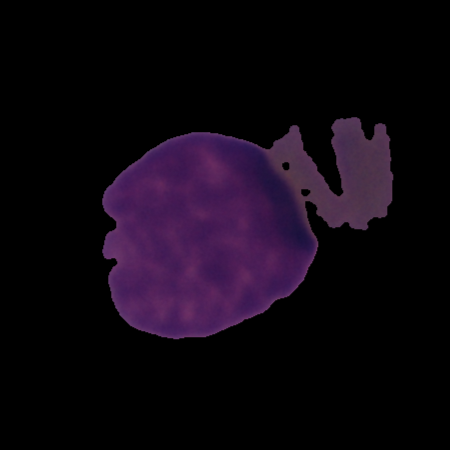
Label: cancer